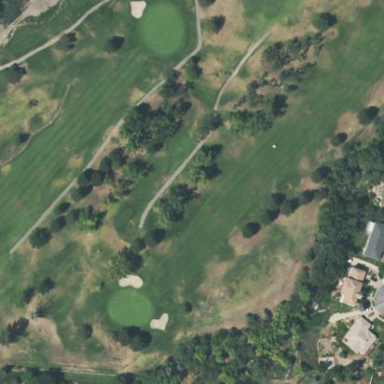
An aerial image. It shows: Golf fairway surrounded by grass.